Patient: sex M, age 26
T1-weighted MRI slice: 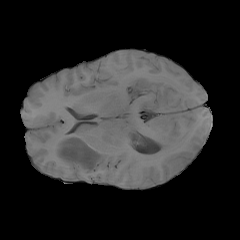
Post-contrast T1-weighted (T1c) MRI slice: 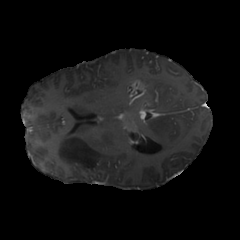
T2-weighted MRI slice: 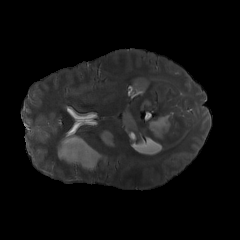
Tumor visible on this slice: yes
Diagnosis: Astrocytoma, IDH-mutant
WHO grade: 4